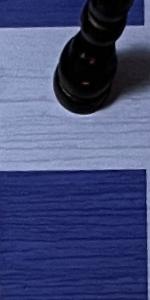
Label: Empty